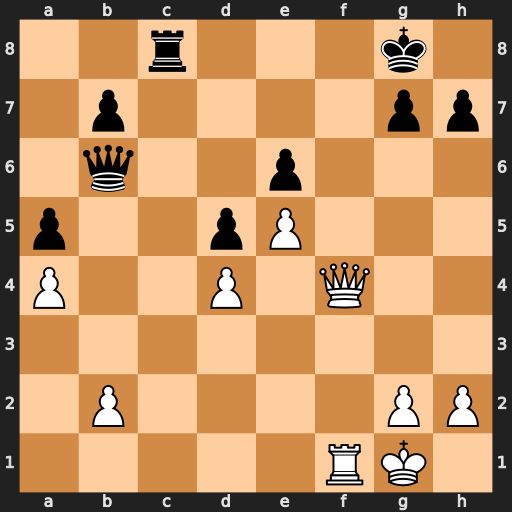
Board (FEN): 2r3k1/1p4pp/1q2p3/p2pP3/P2P1Q2/8/1P4PP/5RK1
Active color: w
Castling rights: -
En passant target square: -
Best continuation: Qf7+ Kh8 Qf8+ Rxf8 Rxf8#